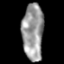
Tissue: lung
Cell type: Epithelial cells
Senescence score: 0.2264
Nuclear area (px): 1176
Mean DAPI intensity: 154.711